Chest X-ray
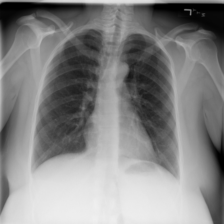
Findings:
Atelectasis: negative
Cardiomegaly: negative
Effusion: negative
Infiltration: negative
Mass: negative
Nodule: negative
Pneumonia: negative
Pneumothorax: negative
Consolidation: negative
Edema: negative
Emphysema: negative
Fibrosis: negative
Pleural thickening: negative
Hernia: negative